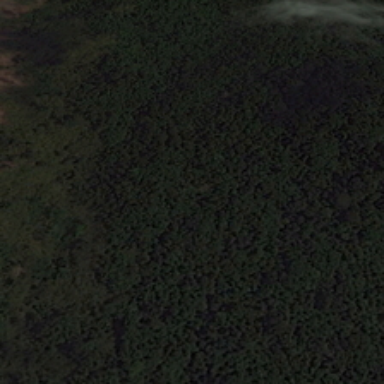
Many green trees form a piece of forest .